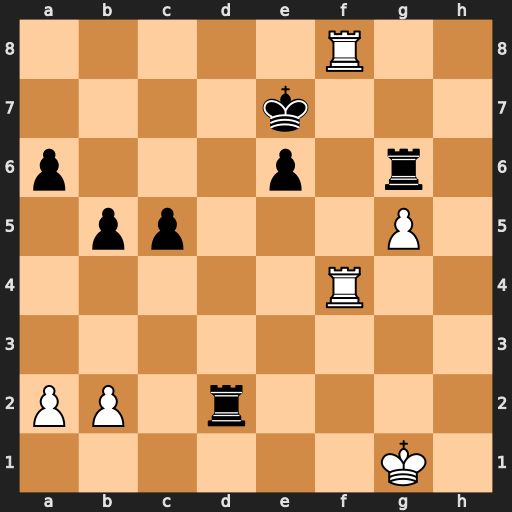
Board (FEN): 5R2/4k3/p3p1r1/1pp3P1/5R2/8/PP1r4/6K1
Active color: w
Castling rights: -
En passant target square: -
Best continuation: R4f7+ Kd6 Rd8+ Kc6 Rxd2